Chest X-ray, AP view. Patient: 52 years old, sex M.
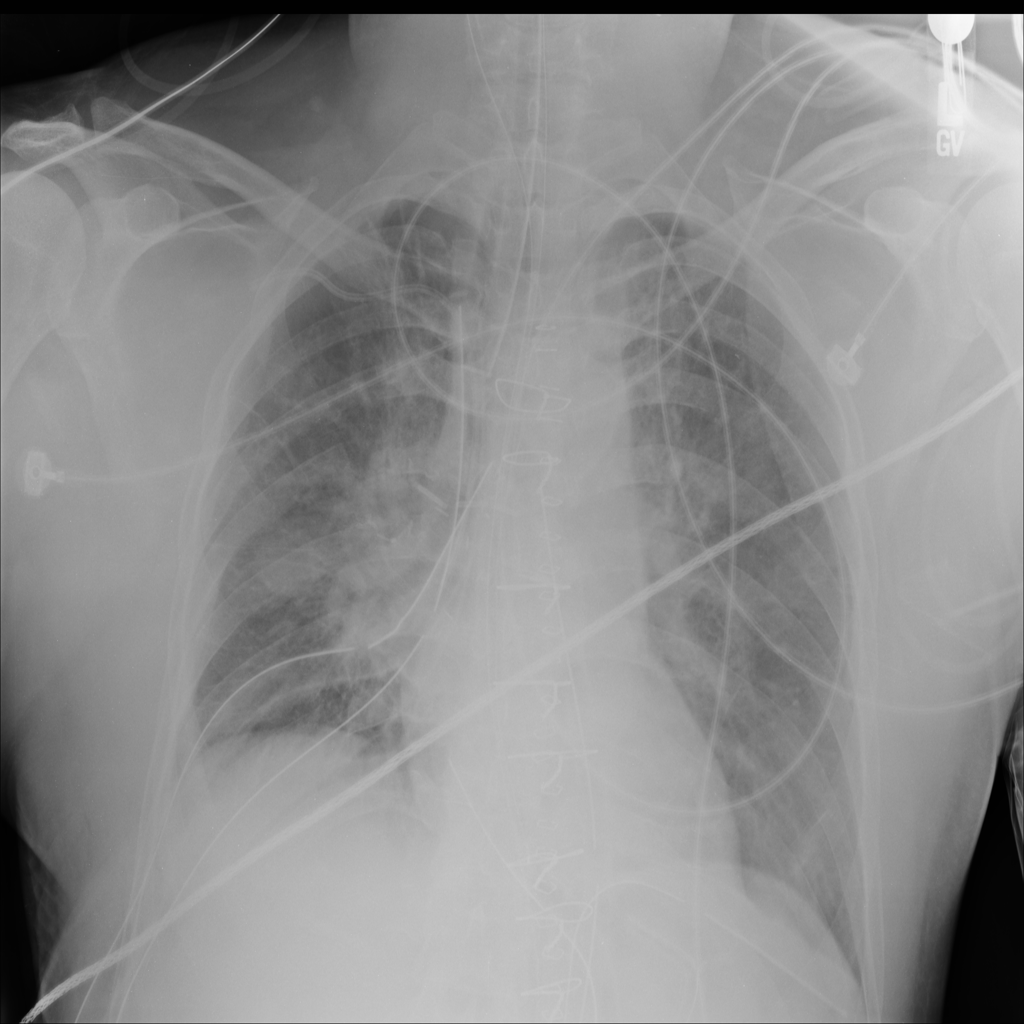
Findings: No Finding